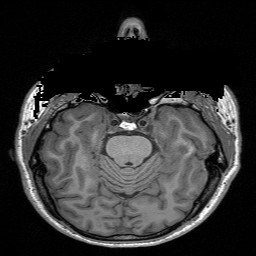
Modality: T1w
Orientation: coronal